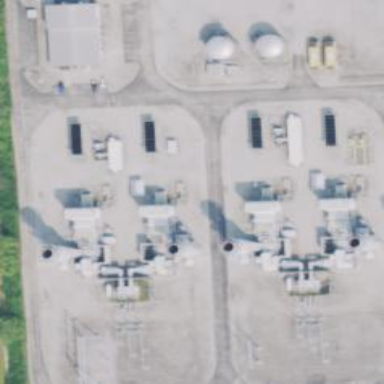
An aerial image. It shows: Gas turbine power generator.